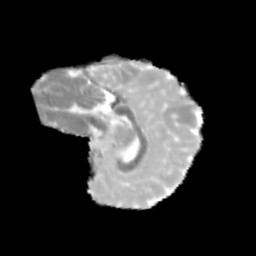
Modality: MD
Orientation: sagittal
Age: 9
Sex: female
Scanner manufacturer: siemens
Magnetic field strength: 3 T
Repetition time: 3.8 s
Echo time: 0.07 s